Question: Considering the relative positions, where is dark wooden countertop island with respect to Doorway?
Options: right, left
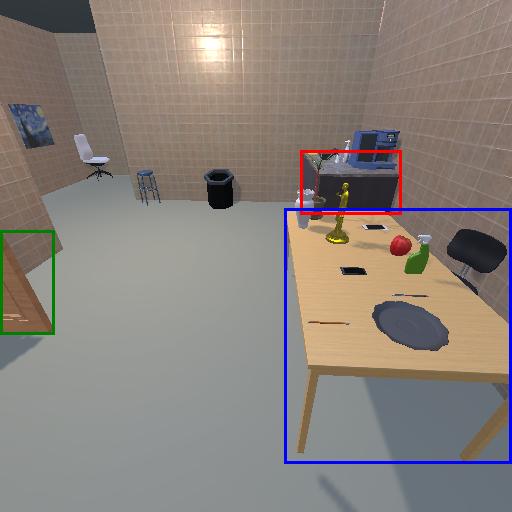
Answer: right